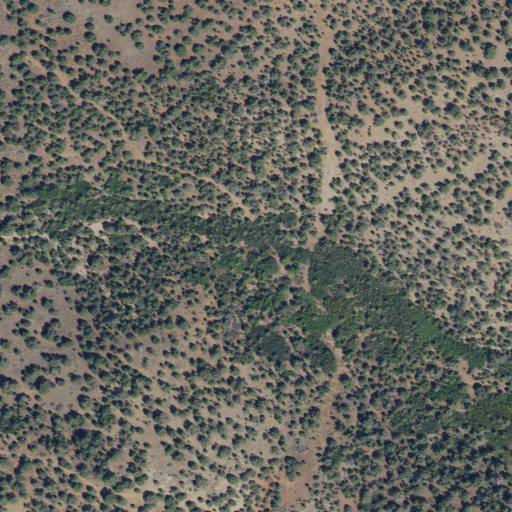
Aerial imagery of valley in Utah named Wine Hollow Canyon containing evergreen forest, shrub, and deciduous forest